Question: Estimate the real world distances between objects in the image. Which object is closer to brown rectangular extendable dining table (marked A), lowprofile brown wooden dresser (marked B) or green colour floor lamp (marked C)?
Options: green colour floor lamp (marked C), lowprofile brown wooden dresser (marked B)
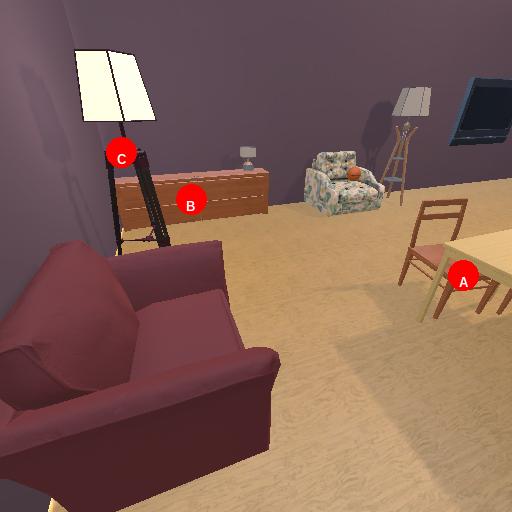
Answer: green colour floor lamp (marked C)